Question: I run git from the command line.
How does one save the commit message?
I mean what keys should I press to go past this screen:

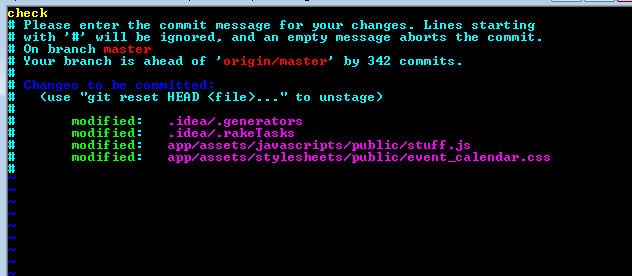
Answer: You are inside vim. To save changes and quit, type:
'''
<esc> :wq <enter>
'''
That means:
- - ':wq'-
An alternative that stdcall in the comments mentions is:
- - 'Z'